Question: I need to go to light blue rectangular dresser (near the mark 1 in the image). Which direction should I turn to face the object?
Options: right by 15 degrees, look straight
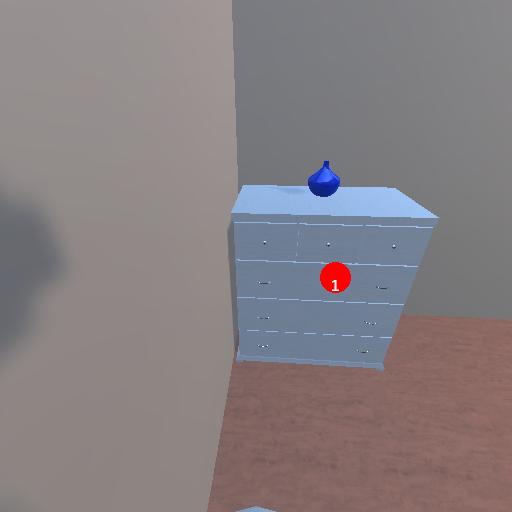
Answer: right by 15 degrees